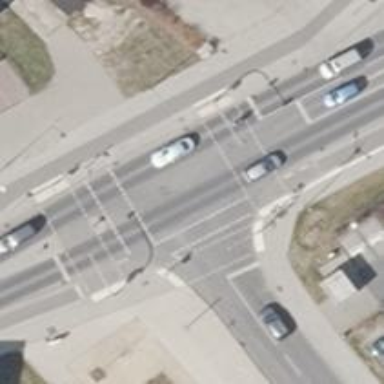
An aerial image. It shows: Road with traffic signals controlling the flow of traffic.